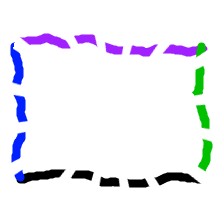
Shape: rectangle